Field crop: maize
Growth stage: 2
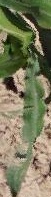
Species: maize